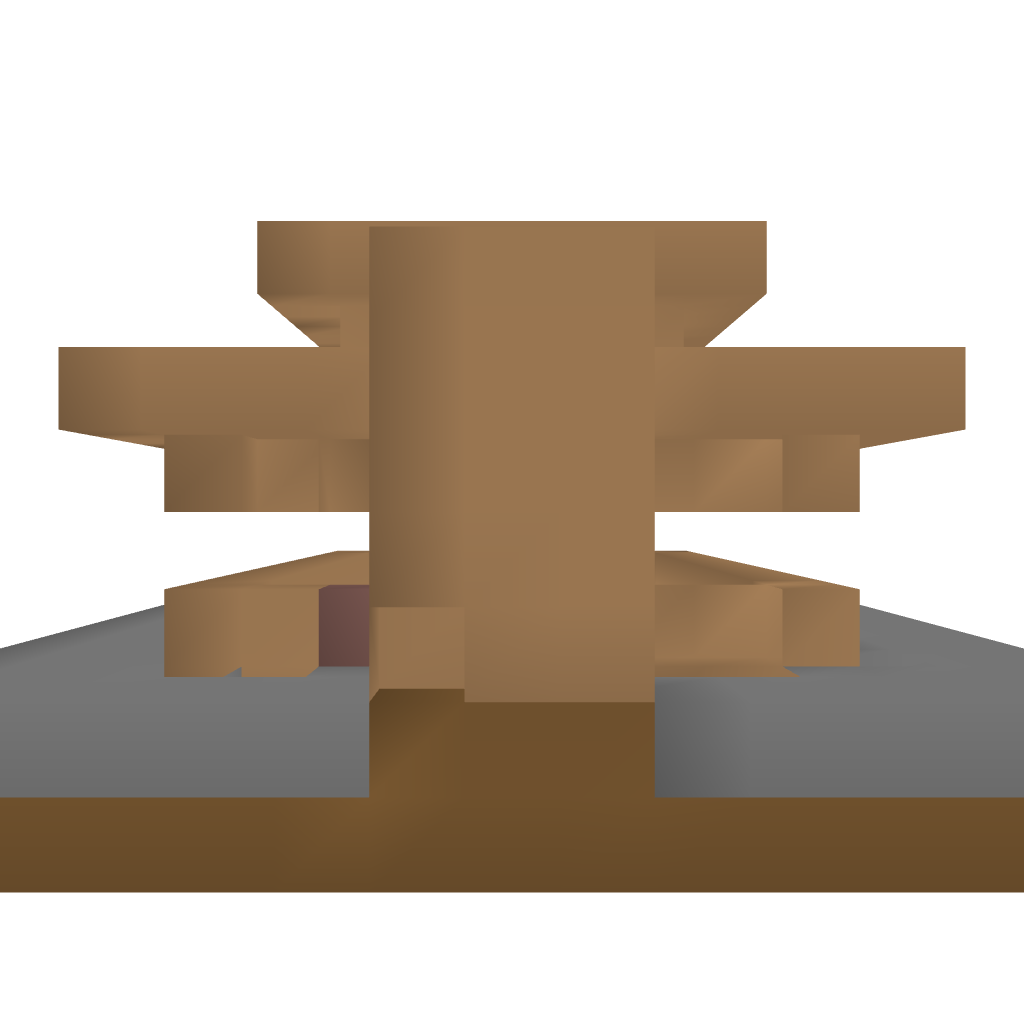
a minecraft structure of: Cococa bean farm bad low quality